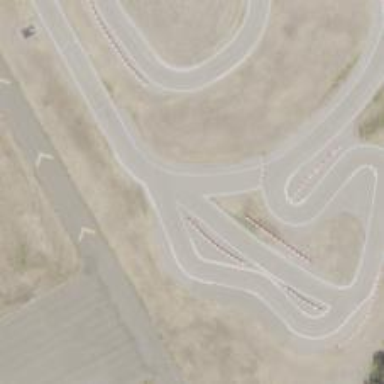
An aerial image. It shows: Raceway for motor sports.